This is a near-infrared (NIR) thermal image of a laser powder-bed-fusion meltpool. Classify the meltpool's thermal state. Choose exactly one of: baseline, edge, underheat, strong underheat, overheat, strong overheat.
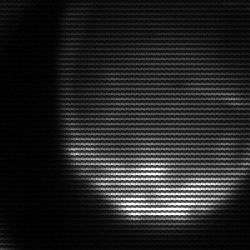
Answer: edge